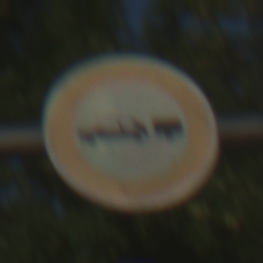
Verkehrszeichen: VerbotPersonenkraftwagenMitAnhaenger
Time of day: MorningAfternoon
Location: Outdoor (RoadRail)
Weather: Clear
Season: NotSpecified
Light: Natural